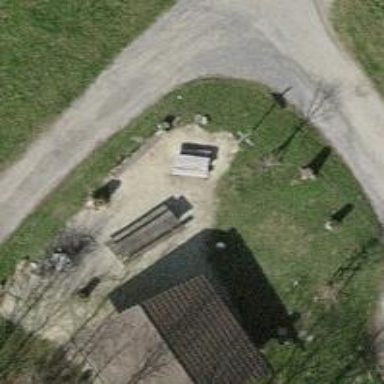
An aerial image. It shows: Picnic table located in leisure land area.